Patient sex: F
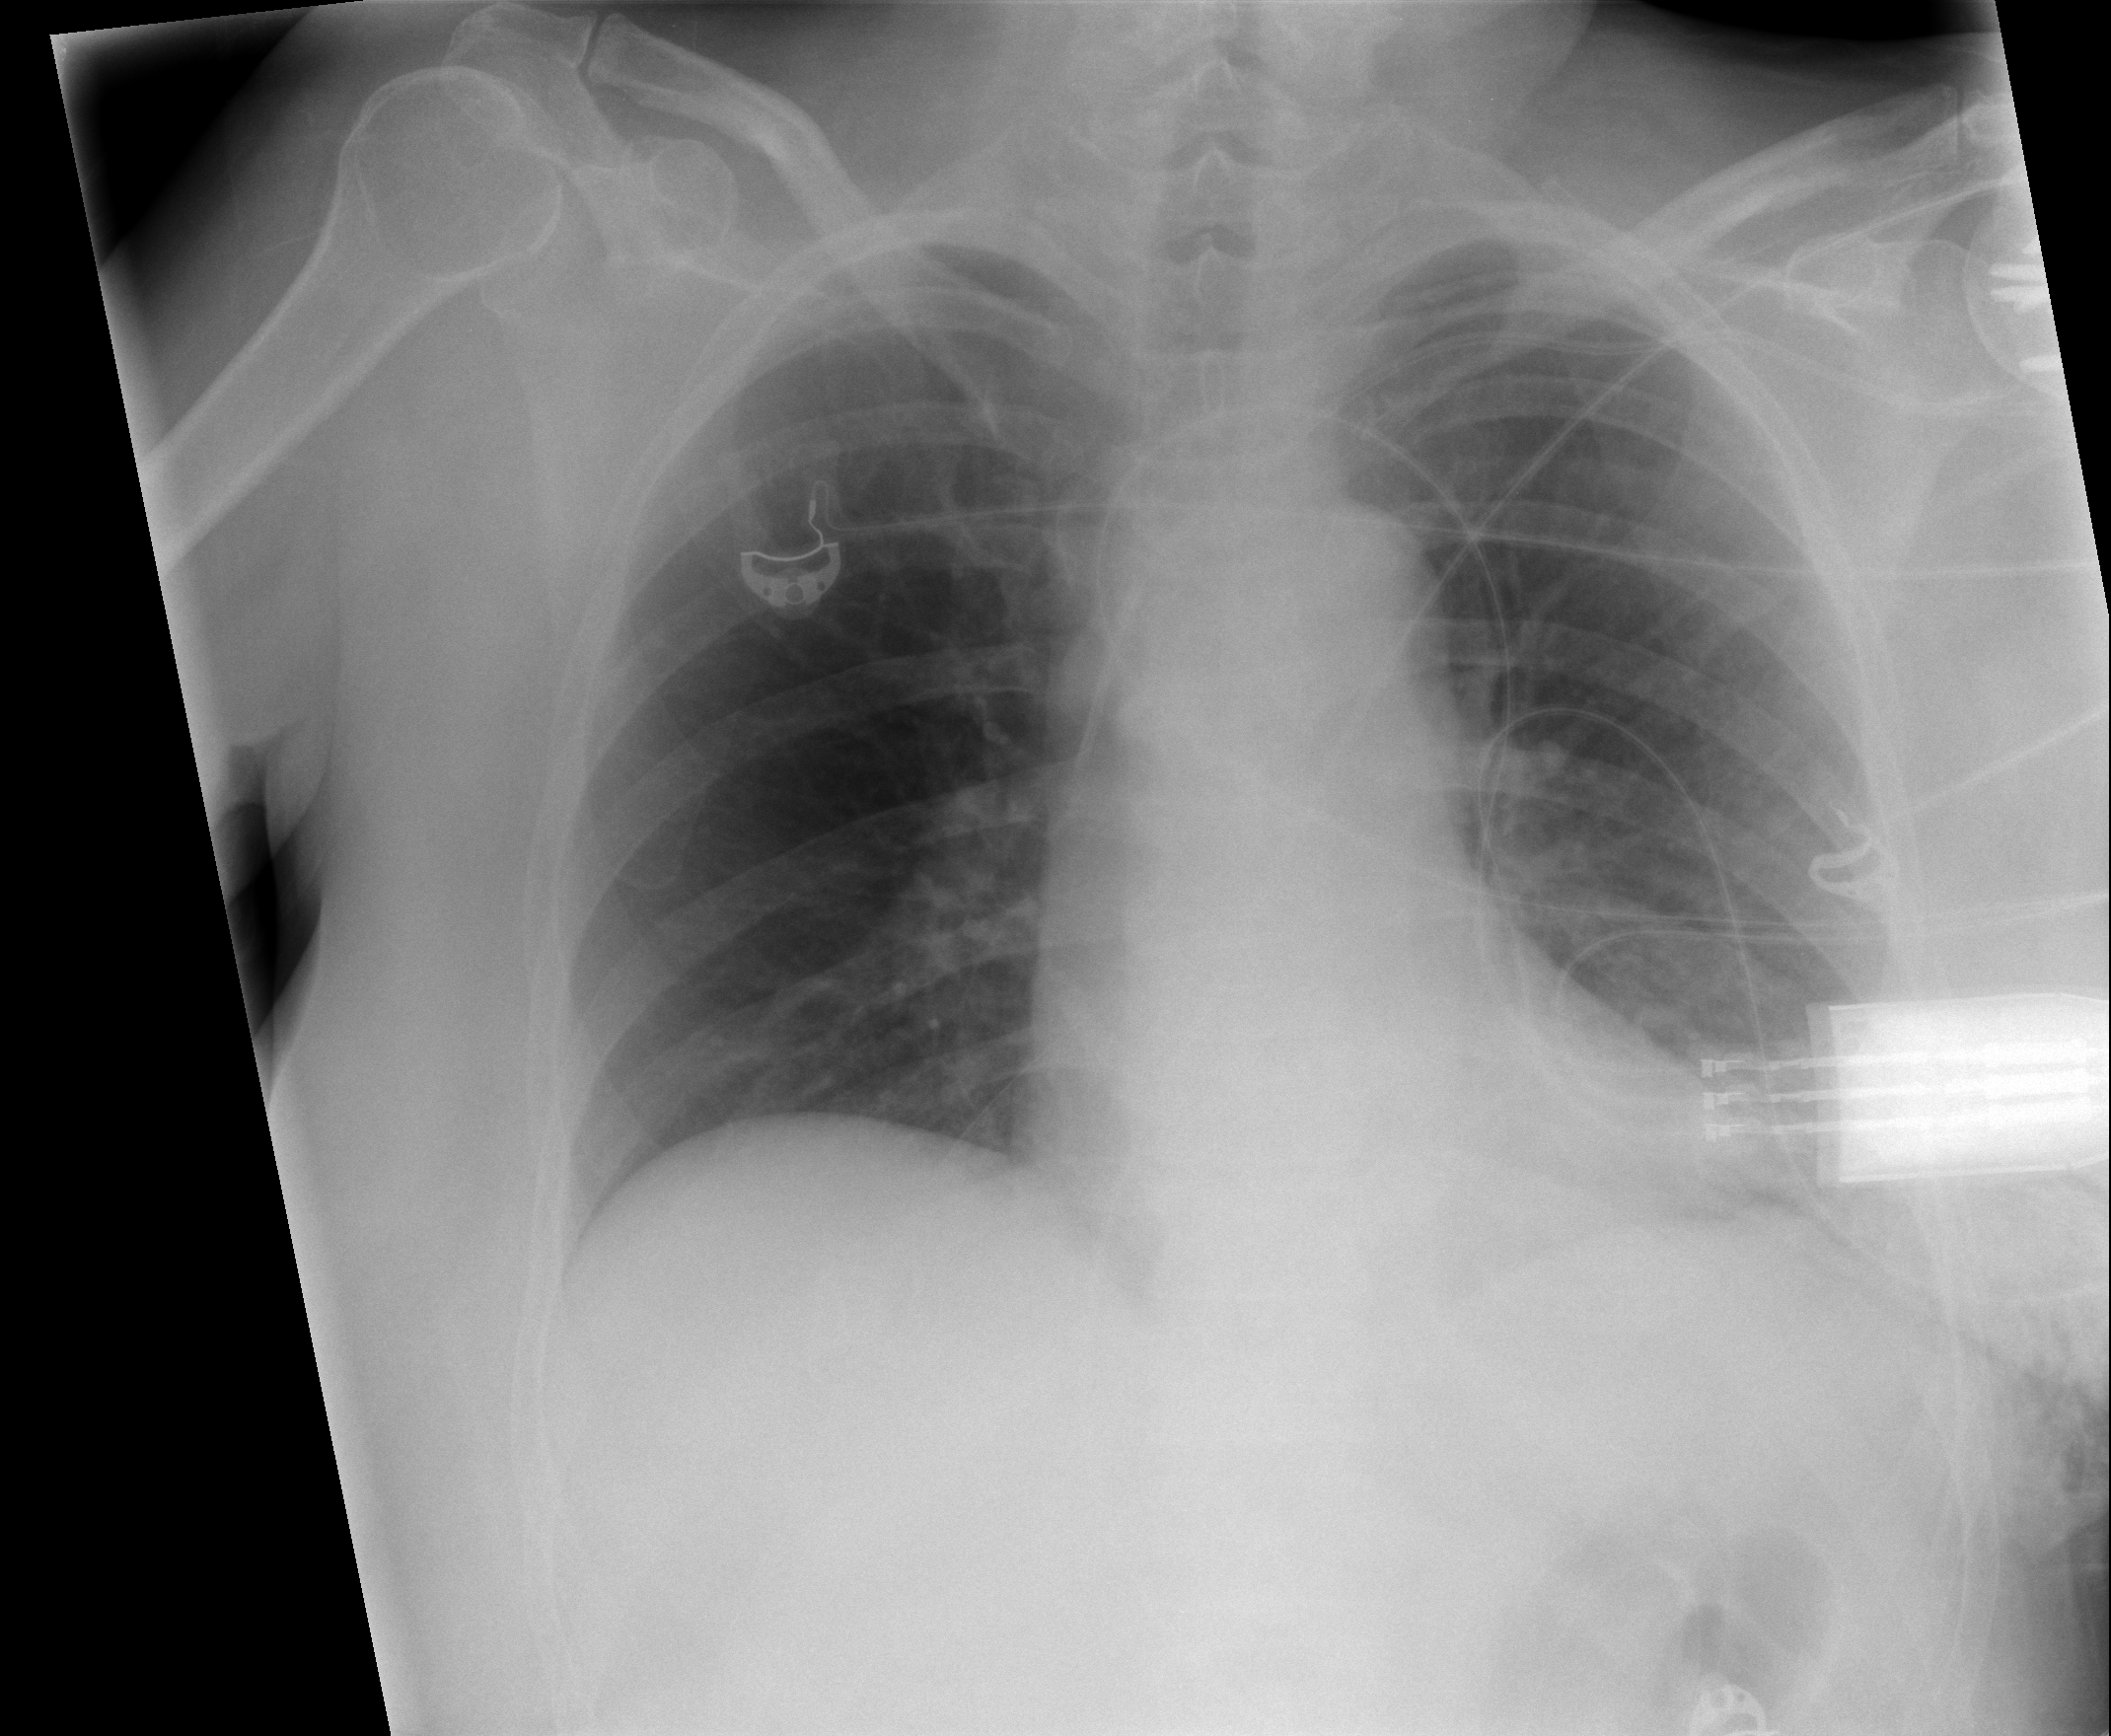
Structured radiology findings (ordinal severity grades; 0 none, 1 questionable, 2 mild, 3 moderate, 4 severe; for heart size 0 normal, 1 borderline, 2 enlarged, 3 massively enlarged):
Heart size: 0
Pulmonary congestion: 0
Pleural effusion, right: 0
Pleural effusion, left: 2
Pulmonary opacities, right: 0
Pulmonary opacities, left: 0
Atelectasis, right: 0
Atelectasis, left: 2